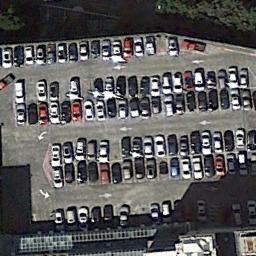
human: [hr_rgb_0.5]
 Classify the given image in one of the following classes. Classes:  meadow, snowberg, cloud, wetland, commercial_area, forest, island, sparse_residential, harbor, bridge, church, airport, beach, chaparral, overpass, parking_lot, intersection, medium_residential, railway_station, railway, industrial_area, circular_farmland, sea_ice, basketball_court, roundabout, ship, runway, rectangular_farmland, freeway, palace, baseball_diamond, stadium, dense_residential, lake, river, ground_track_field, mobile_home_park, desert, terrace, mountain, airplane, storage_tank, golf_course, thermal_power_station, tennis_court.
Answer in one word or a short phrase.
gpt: parking_lot